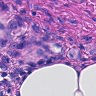
Metastatic tissue present: yes